Interaction volume radius: 5 \u00c5
Interaction volume height: 10 \u00c5
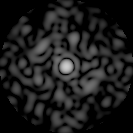
Disorder parameter: 0.8225